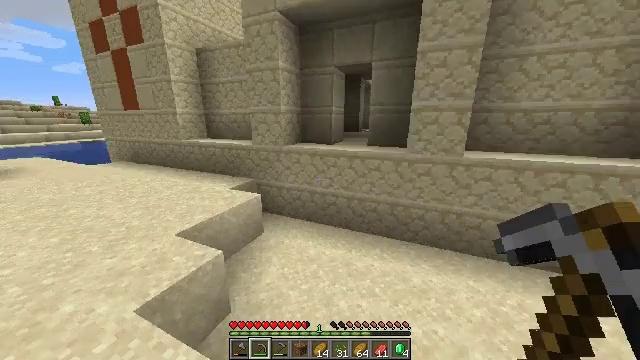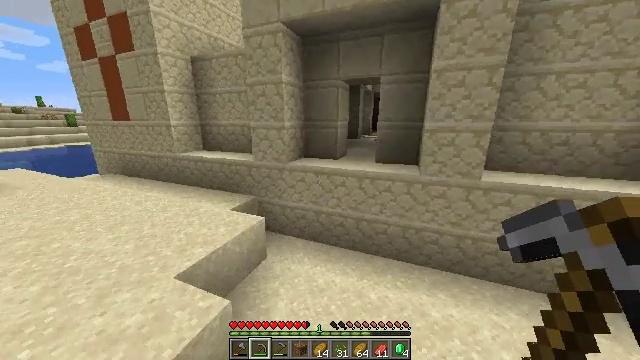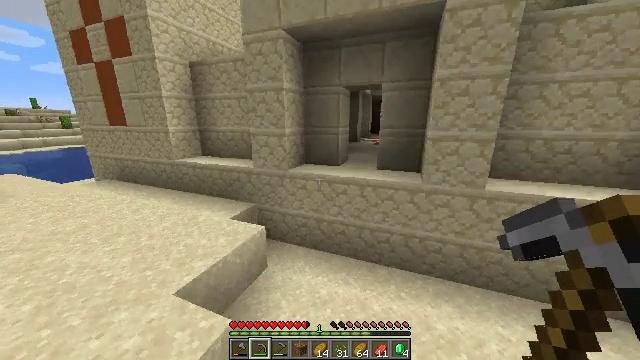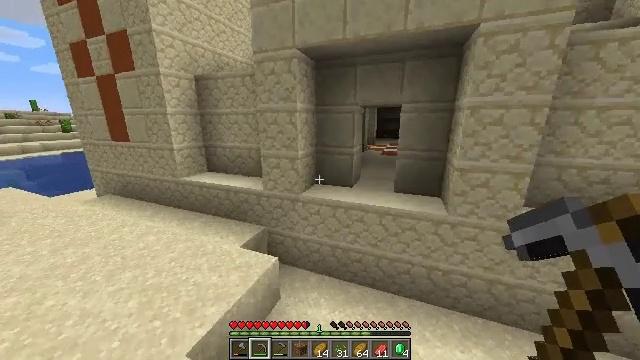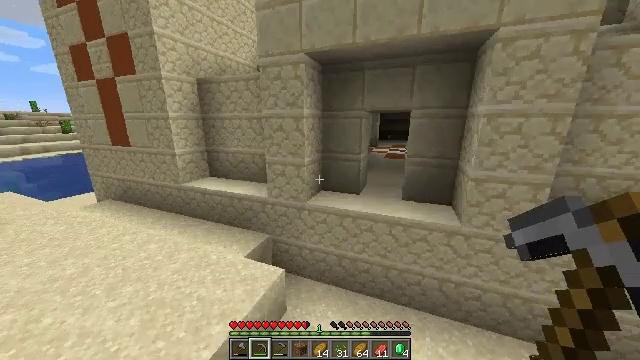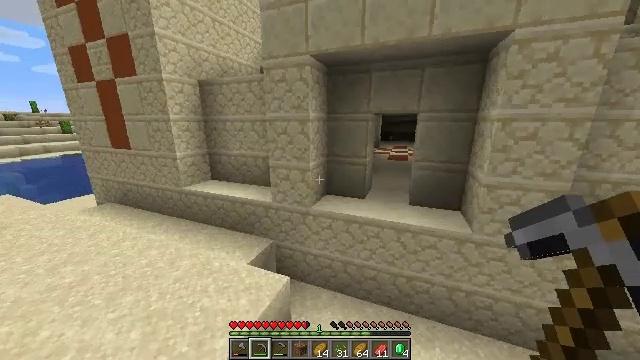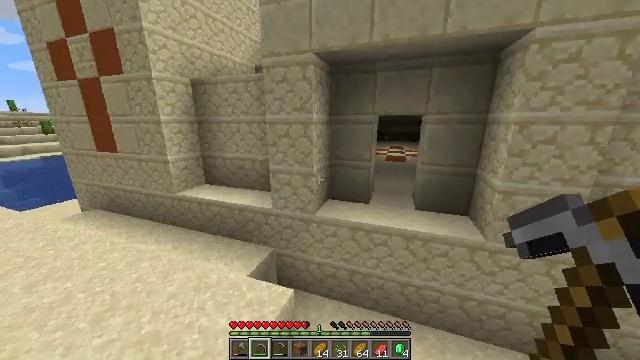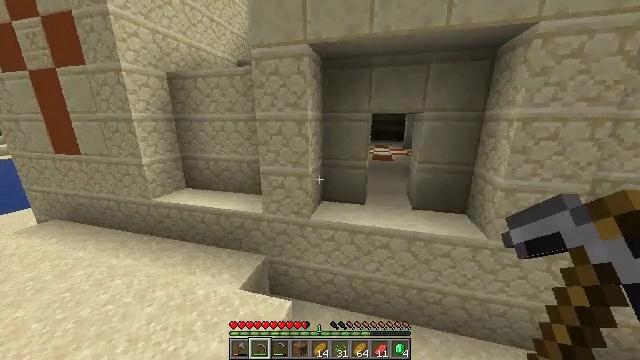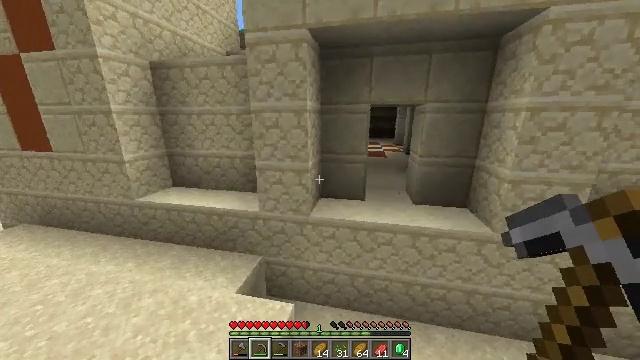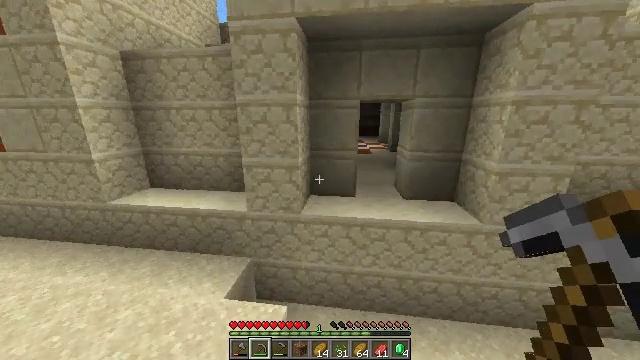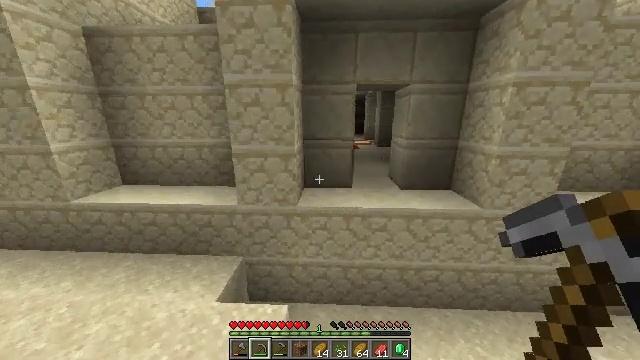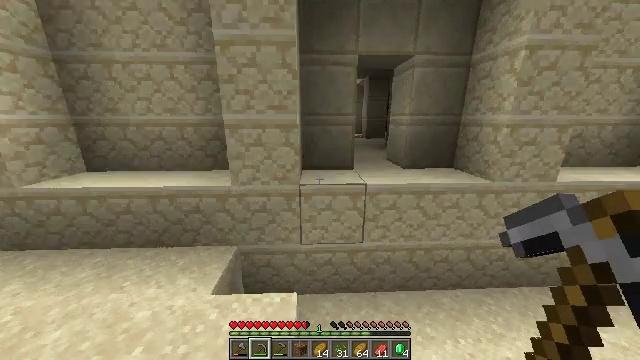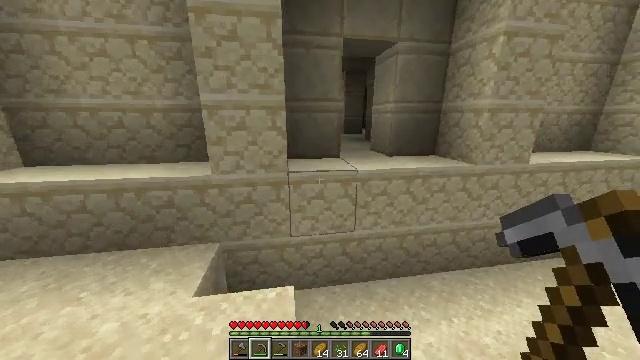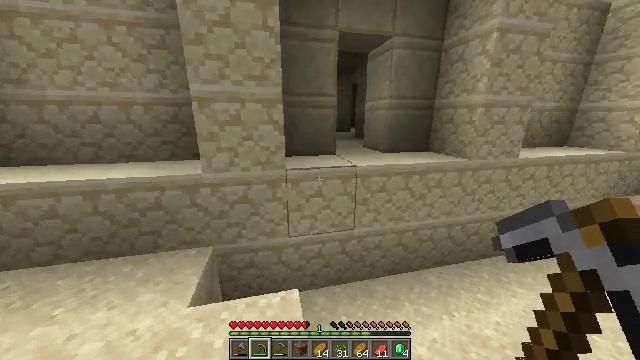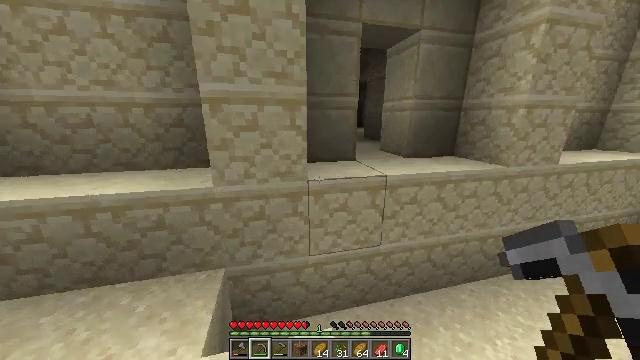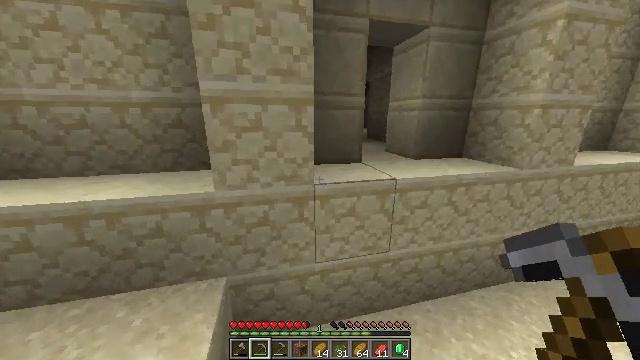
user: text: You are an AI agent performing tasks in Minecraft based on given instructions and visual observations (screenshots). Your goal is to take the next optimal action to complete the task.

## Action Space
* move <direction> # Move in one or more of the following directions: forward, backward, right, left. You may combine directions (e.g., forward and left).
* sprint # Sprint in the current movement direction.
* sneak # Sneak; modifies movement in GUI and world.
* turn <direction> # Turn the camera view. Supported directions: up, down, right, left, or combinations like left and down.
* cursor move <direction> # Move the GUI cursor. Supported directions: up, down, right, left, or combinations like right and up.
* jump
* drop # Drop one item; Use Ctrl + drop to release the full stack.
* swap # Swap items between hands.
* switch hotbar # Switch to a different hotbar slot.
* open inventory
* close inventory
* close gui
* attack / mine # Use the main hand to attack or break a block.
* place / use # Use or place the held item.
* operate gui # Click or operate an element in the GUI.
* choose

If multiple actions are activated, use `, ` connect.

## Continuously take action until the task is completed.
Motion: motion action
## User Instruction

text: Mine the orange terracotta block.
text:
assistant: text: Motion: move forward and move left, sprint, turn right, jump
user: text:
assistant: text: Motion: move forward and move left, sprint, jump
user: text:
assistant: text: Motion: move forward and move left, sprint, jump
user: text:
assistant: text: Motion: move forward and move left, sprint, jump
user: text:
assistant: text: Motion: move forward and move left, sprint, jump
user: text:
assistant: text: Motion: move forward and move left, sprint, turn right, jump
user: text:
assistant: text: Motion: move forward and move left, sprint, turn right, jump
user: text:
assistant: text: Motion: move forward and move left, sprint, turn right, jump
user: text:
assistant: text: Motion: move forward and move left, sprint, turn right, jump
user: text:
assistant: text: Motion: move forward and move left, sprint, turn right
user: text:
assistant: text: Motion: move forward and move left, sprint, turn right
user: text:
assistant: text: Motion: move forward and move left, sprint, turn right
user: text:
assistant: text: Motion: move forward, turn right
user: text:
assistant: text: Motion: move forward
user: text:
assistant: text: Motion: no_op
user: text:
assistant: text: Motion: no_op
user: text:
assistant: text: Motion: no_op
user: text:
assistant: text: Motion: no_op
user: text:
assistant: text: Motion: turn right
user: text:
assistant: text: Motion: turn right
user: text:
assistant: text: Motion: turn right
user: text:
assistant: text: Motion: turn right and down
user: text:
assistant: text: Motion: turn right and down
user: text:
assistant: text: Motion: move forward, sprint
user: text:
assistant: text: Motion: move forward, sprint
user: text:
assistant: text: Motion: move forward, sprint
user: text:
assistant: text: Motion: move forward, sprint, jump
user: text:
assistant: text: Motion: move forward, sprint, jump
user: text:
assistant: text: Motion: move forward, sprint, jump
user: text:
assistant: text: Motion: move forward, sprint, turn left, jump